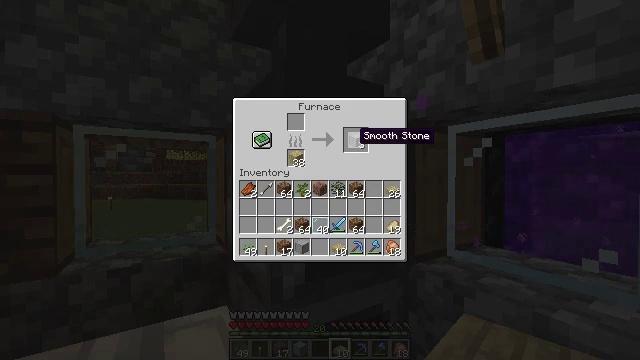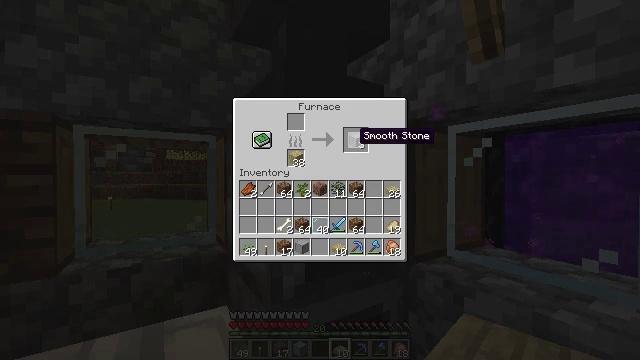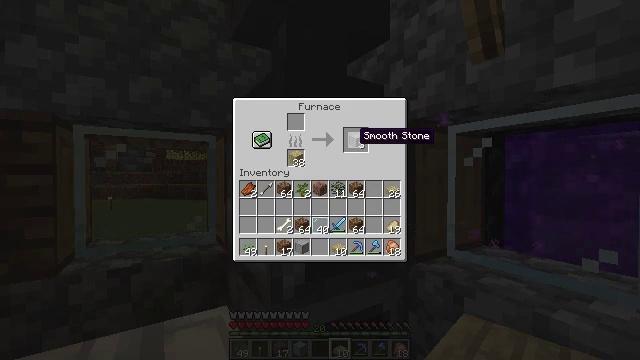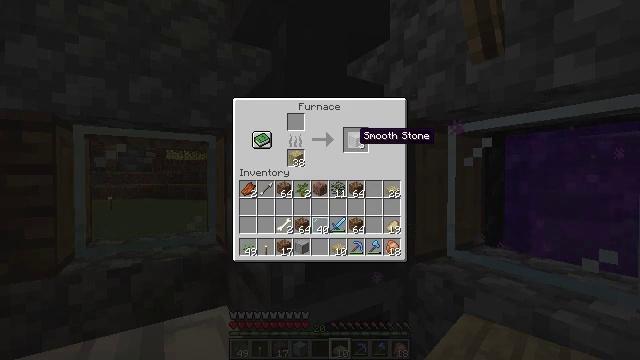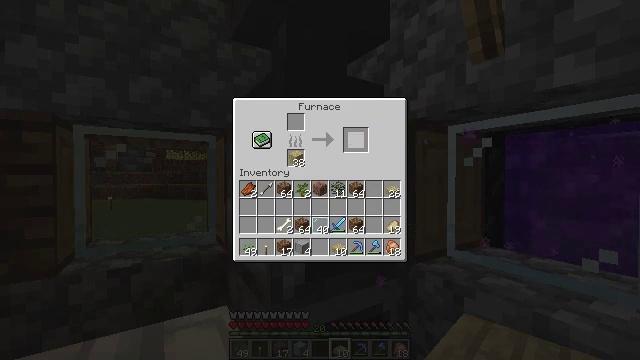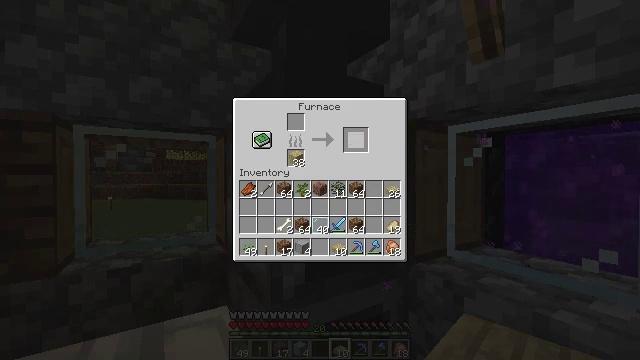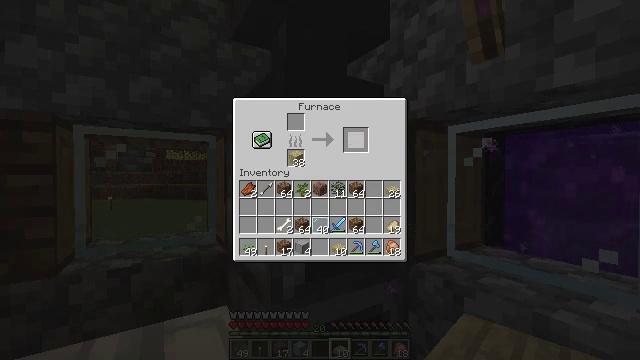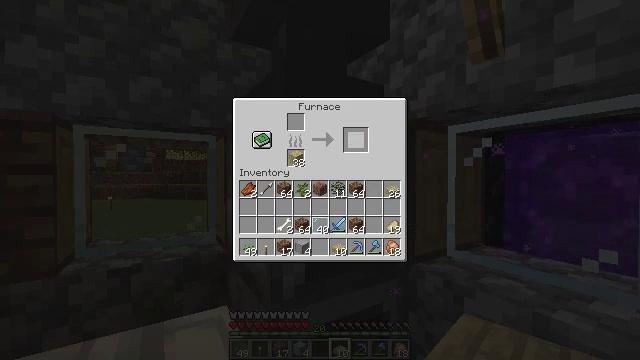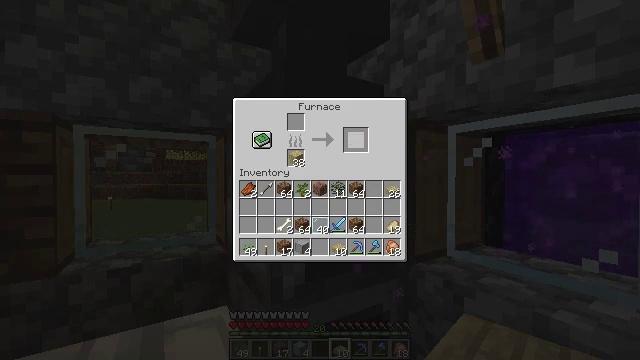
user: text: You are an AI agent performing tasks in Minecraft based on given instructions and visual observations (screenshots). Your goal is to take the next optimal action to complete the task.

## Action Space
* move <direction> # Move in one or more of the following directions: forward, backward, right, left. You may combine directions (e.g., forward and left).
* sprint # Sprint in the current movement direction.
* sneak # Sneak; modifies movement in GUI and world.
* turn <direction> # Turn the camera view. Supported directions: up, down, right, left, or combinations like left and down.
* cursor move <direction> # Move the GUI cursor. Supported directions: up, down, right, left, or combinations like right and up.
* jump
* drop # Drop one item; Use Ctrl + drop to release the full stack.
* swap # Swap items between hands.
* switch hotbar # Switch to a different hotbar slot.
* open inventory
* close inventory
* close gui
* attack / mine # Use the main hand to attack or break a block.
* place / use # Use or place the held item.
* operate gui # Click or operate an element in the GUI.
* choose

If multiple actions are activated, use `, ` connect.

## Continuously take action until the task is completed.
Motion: motion action
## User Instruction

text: craft item air
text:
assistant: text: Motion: sneak
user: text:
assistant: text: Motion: sneak
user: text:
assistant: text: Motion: sneak
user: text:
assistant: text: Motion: sneak, operate gui
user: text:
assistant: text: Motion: sneak, operate gui
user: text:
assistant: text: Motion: sneak, operate gui
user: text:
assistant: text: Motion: sneak
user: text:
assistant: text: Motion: sneak
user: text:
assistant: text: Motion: sneak